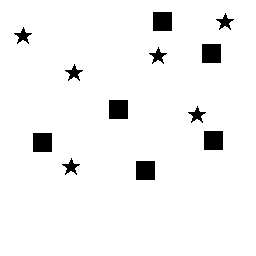
Squares: 6
Triangles: 0
Stars: 6
Total shapes: 12